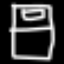
Label: bed